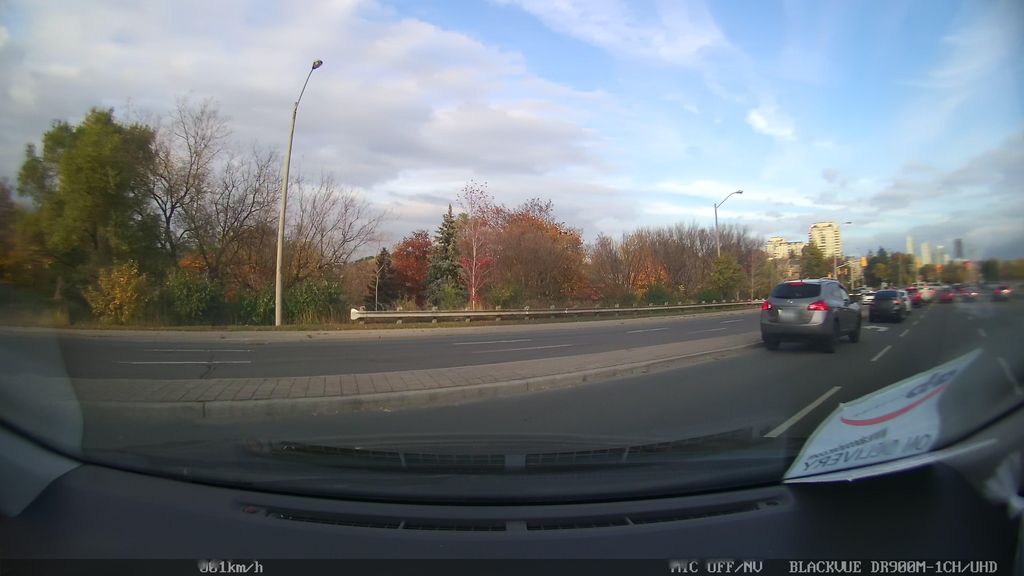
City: toronto